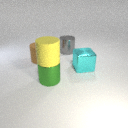
large brown rubber cylinder to the left of large cyan metal cube